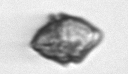
Label: Kryptoperidinium_triquetrum